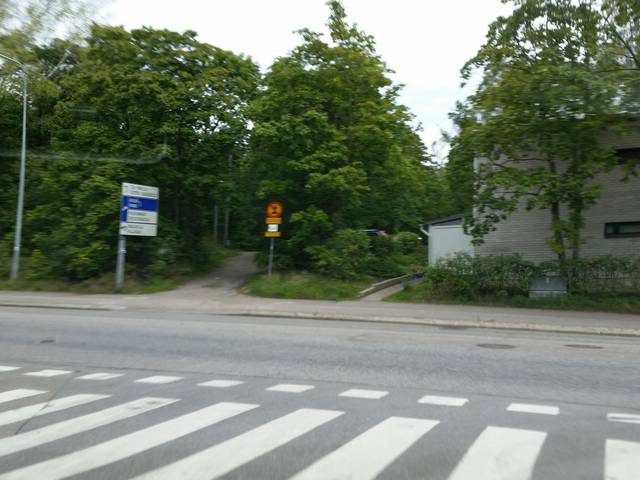
Region: Finland
Coordinates: 60.233, 24.967